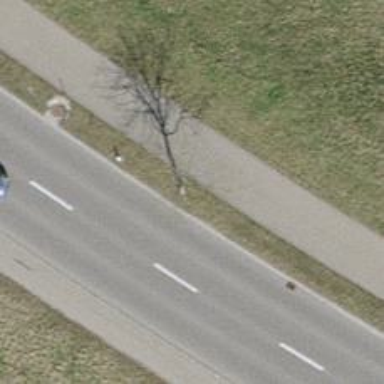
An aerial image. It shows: Avenue of deciduous broadleaved trees.